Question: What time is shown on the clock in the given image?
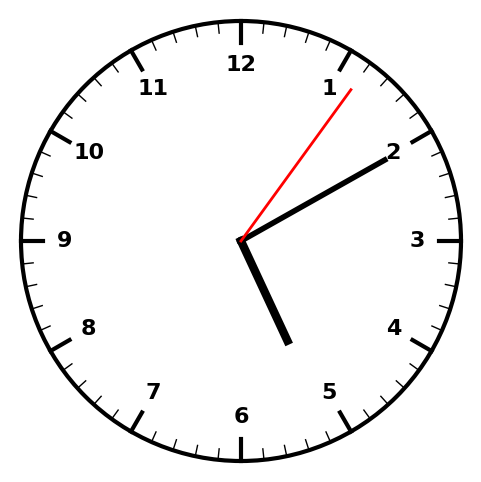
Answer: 05:10:06